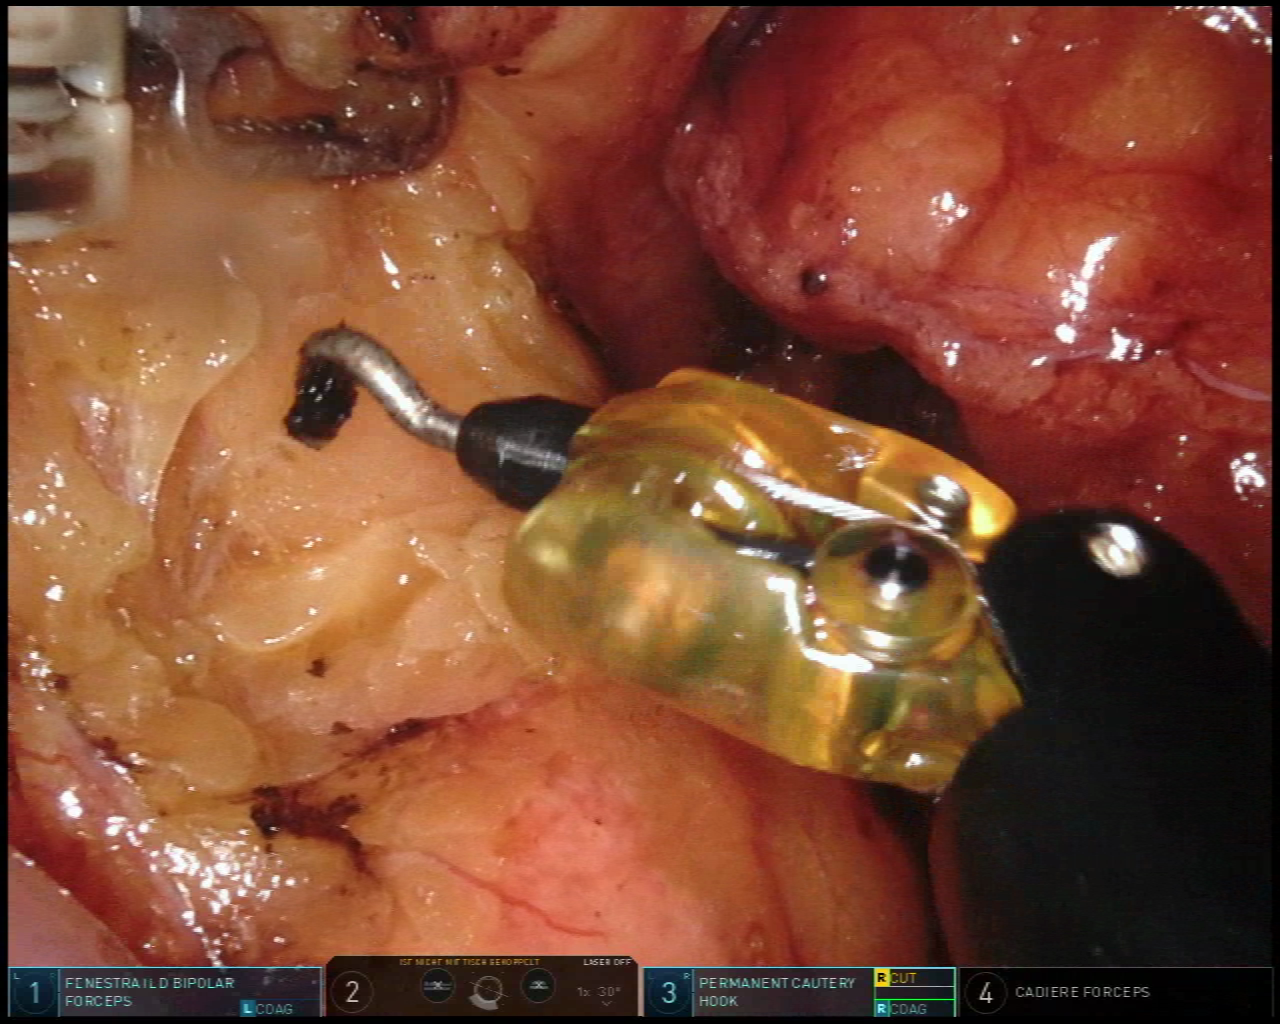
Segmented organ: pancreas
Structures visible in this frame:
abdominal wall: no
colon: no
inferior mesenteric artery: no
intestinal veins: no
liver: no
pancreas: yes
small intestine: yes
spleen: no
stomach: no
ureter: no
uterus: no
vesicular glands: no